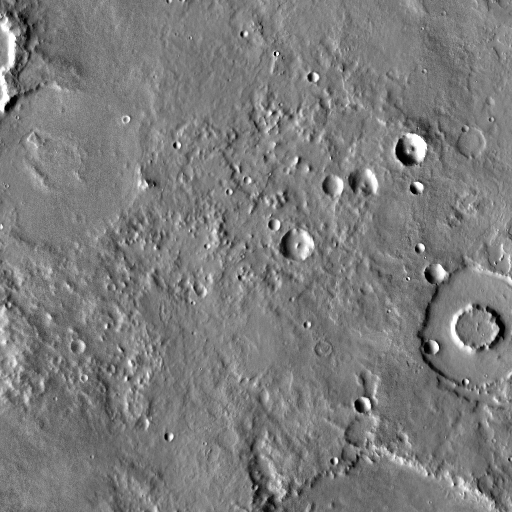
Crater classes present: Background, Other, Buried, Secondary